Interaction volume radius: 10 \u00c5
Interaction volume height: 25 \u00c5
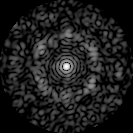
Disorder parameter: 0.803